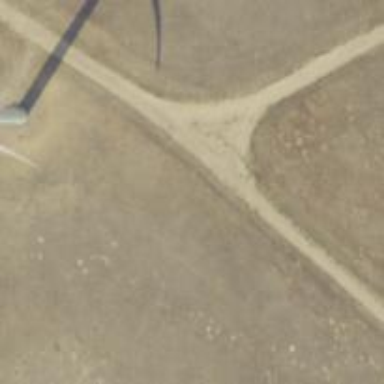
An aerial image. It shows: Road designated for service vehicles specifically for accessing wind farm.